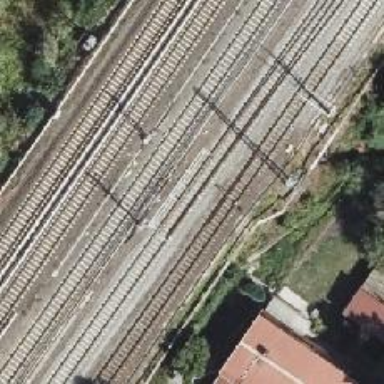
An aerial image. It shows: Railway switch.